Question: Whats the error in this script?
'''
from bs4 import BeautifulSoup
import requests
years = [2000, 2001, 2002, 2003, 2004, 2005, 2006, 2007, 2008, 2009,
2010, 2011, 2012, 2013, 2014, 2015, 2016, 2017, 2018, 2019, 2020, 2021, 2022]
web = 'https://www.uefa.com/uefaeuropaleague/history/seasons/2022/matches/'
response = requests.get(web)
content = response.text
soup = BeautifulSoup(content, 'lxml')
matches = soup.find_all('div', class_='pk-match-unit size-m')
for match in matches:
print(match.find('div', class_='pk-match__base--team-home size-m').get_text())
print(match.find('div', class_='pk-match__score size-m').get_text())
print(match.find('div', class_='pk-match__base--team-away size-m').get_text())
'''

I am not able to find the error, the purpose of the print is to obtain the data of the games of the last edition of the Europa League.
I attach a picture of the html for reference, since I do not see where the error is.
Keep in mind that I am only doing it for the year 2021.
I try to get the results from the group stage to the final.
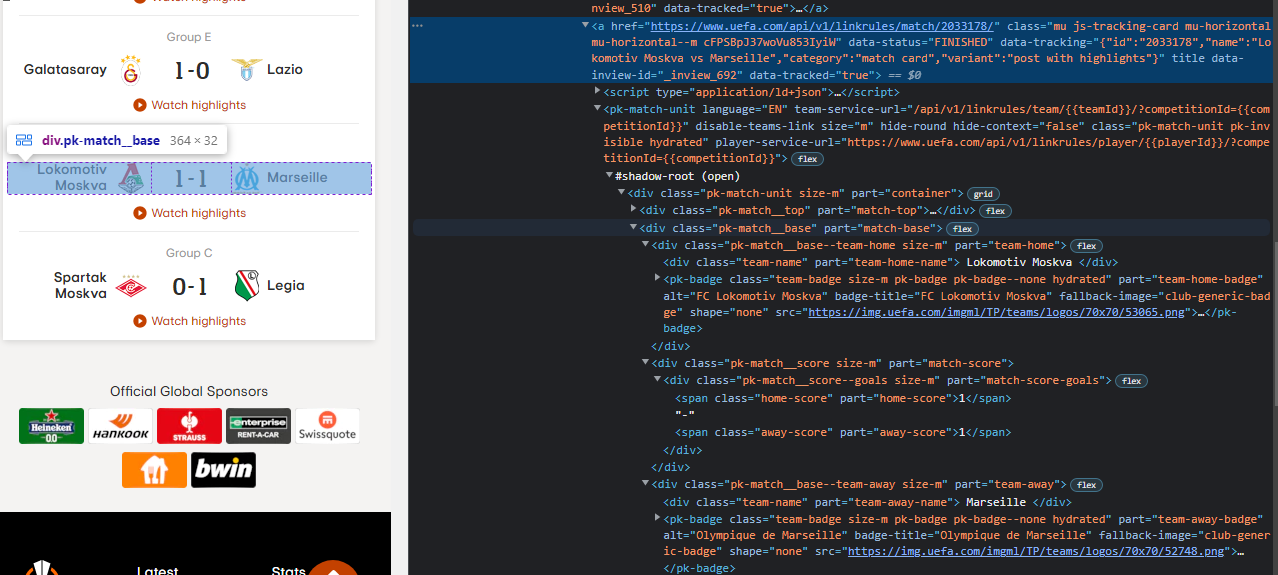
Answer: ---
Issue here is that data is loaded from an api so you won't get it with 'BeautifulSoup' if it is not in response of 'requests' - Take a look at your browsers dev tools on xhr tab and use this api call to get results from as JSON.
#### Example
'''
import requests
json_data = requests.get('https://match.uefa.com/v5/matches?competitionId=14&seasonYear=2022&phase=TOURNAMENT&order=DESC&offset=0&limit=20').json()
for m in json_data:
print(m['awayTeam']['internationalName'], f"{m['score']['total']['away']}:{m['score']['total']['home']}", m['homeTeam']['internationalName'])
'''
#### Output
'''
Rangers 1:1 Frankfurt
West Ham 0:1 Frankfurt
Leipzig 1:3 Rangers
Frankfurt 2:1 West Ham
Rangers 0:1 Leipzig
Braga 1:3 Rangers
West Ham 3:0 Lyon
Frankfurt 3:2 Barcelona
Leipzig 2:0 Atalanta
Rangers 0:1 Braga
...
'''